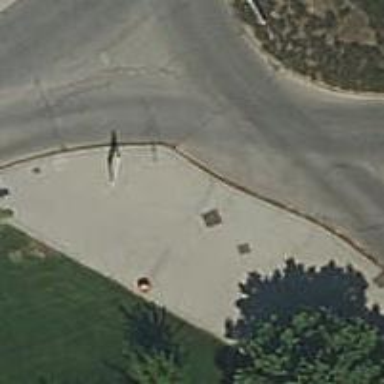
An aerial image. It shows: Asphalt road in residential area leading to roundabout.